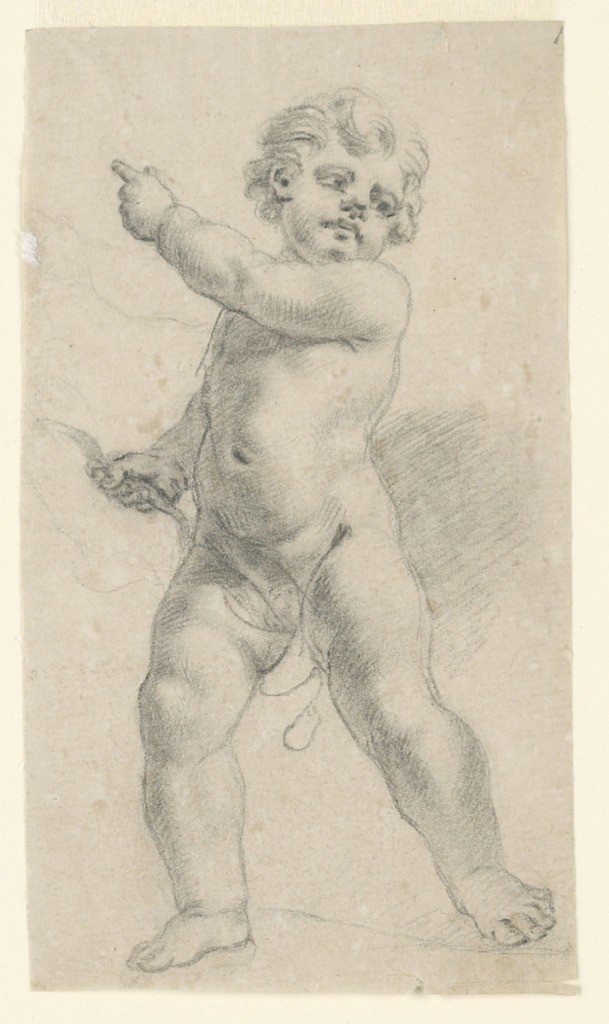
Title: Cupid
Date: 1770–1800
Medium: Black chalk on cream paper
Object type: Drawing
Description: Standing Cupid, walking toward the left, with his left arm pointing behind him and his head turned to the right. He holds a bow in his right hand.